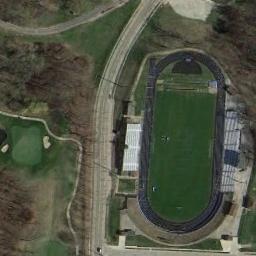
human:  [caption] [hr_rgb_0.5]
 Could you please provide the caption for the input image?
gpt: The track and field is surrounded by roads, Next to lawns and vegetation .

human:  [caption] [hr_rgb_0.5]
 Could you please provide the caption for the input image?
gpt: The ground track field is surrounded by a road and some bare trees .

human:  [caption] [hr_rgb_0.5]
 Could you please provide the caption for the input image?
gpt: To the left of the track is the green field .

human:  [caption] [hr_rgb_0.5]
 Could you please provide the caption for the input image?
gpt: There are many trees near the ground track field .

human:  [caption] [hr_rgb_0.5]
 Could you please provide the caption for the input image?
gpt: There are some brown trees around the ground track field with a black track .